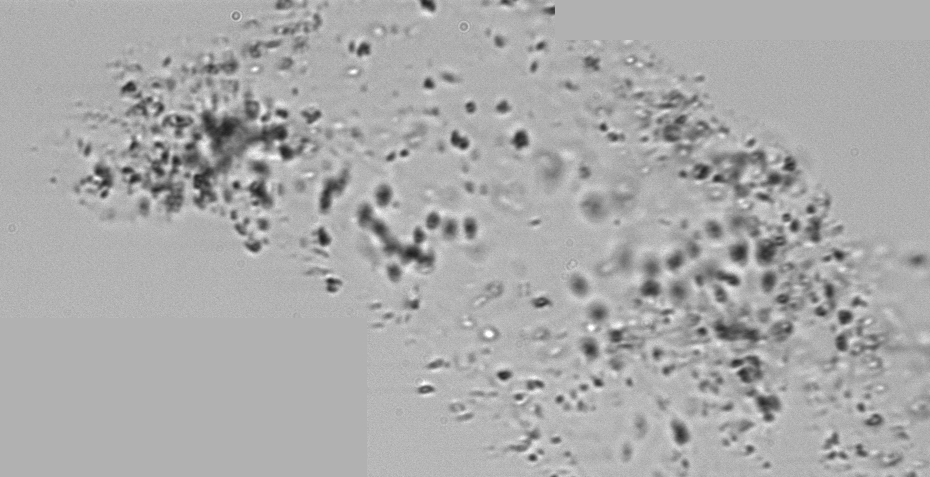
Label: Phaeocystis